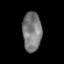
Tissue: prostate
Cell type: Myeloid cells
Senescence score: 0.36
Nuclear area (px): 733
Mean DAPI intensity: 123.057